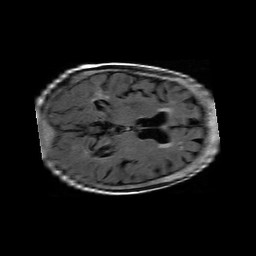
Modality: FLAIR
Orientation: axial
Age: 83
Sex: female
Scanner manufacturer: philips
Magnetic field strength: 1.5 T
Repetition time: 6 s
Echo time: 0.12 s